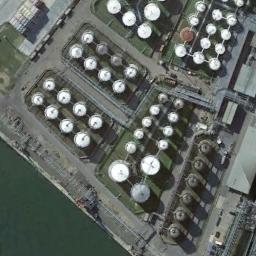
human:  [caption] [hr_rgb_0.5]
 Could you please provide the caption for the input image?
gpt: There are many white storage tanks on the bare land next to the water .

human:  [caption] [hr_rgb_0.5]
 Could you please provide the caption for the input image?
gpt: There are many different sized storage tanks in the factory, And there is a river outside the factory .

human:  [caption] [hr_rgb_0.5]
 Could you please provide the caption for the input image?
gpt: There is only one orange storage tank here .

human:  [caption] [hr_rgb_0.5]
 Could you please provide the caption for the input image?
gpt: There are many buildings of different shapes next to the storage tanks .

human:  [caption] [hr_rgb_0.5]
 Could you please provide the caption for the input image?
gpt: There are many white storage tanks arranged neatly .